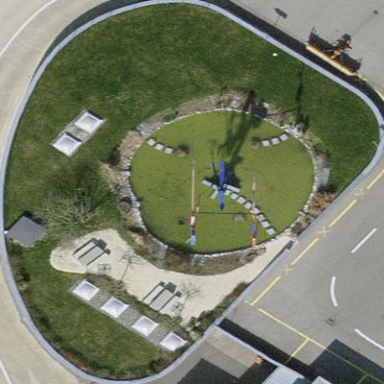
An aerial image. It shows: Grassy square.